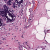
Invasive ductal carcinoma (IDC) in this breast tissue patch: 0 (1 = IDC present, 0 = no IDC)